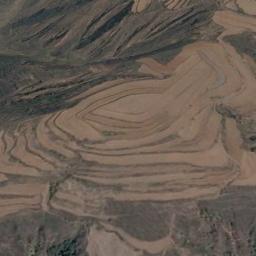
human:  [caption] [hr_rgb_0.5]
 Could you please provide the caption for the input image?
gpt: The terraced fields look like circles .

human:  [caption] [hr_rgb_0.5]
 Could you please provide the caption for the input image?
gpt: The bare and green terrace is next to some trees .

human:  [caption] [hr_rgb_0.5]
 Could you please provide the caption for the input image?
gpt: There are many plants on the terrace .

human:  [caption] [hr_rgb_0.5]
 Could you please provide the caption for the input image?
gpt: A large layer of brown and green mixed terraces .

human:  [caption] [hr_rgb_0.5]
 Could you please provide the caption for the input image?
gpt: There are many yellow terraces and some green ones .